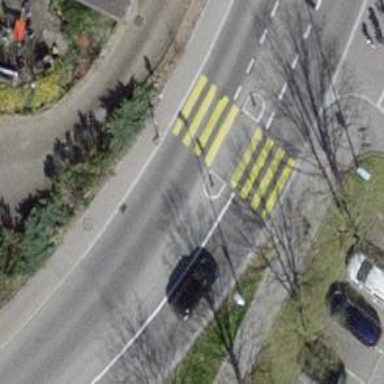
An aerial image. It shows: Uncontrolled zebra crossing on the road.